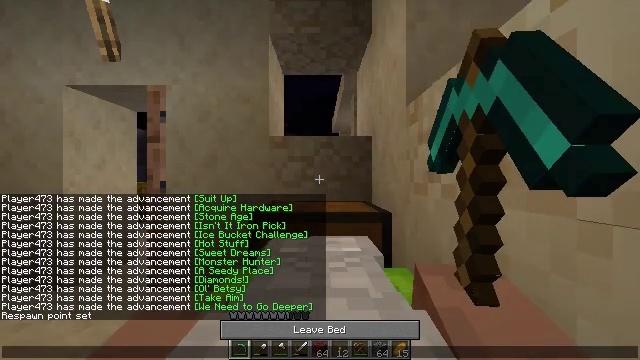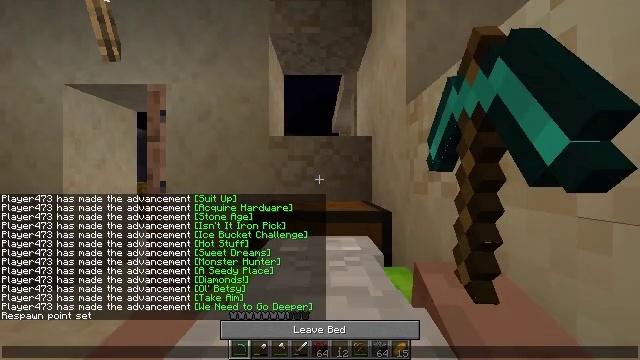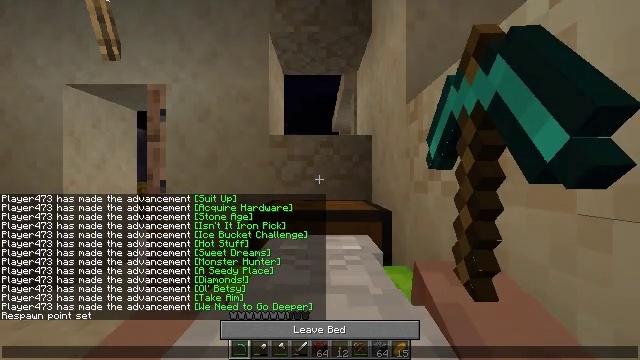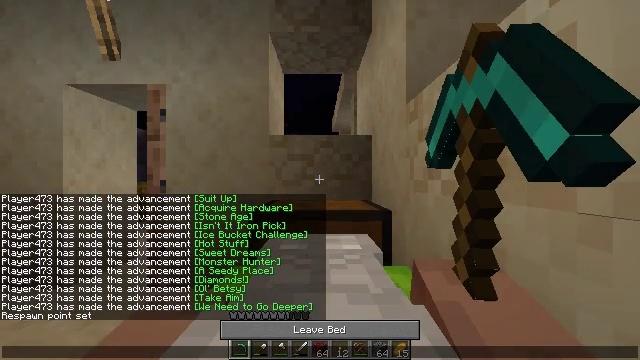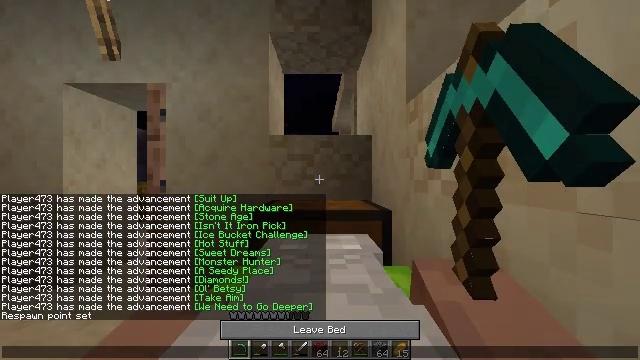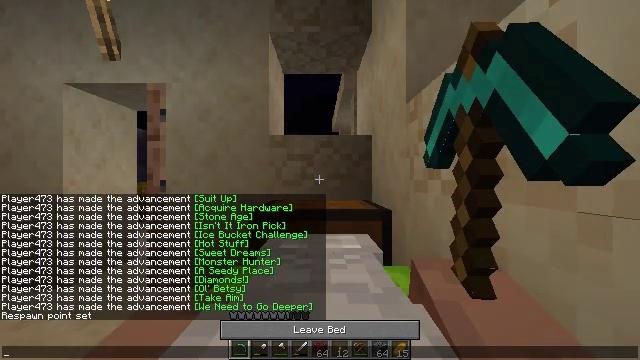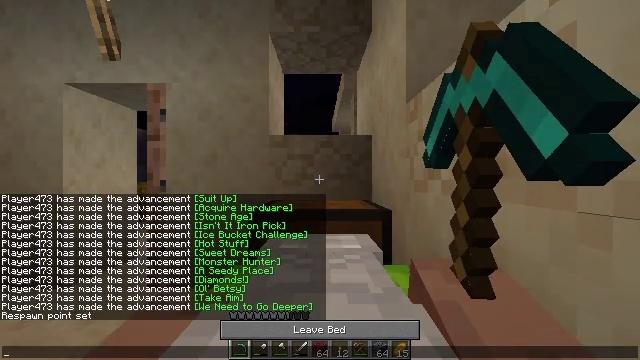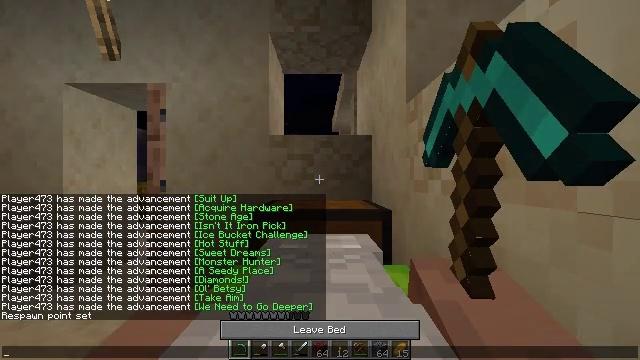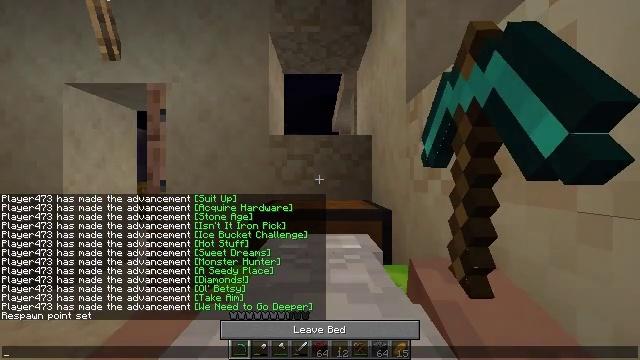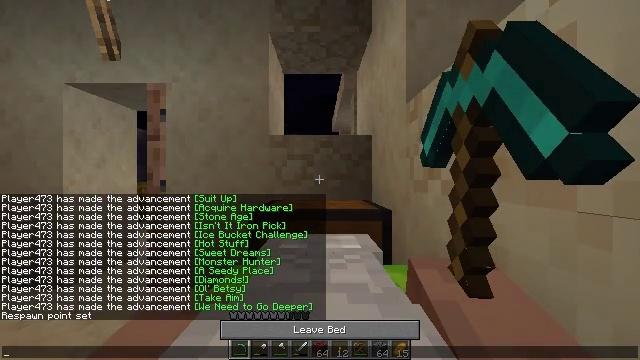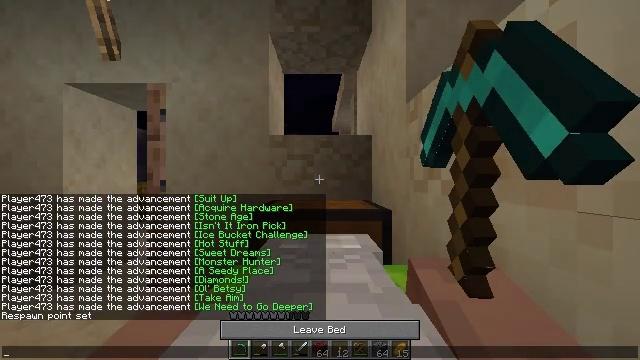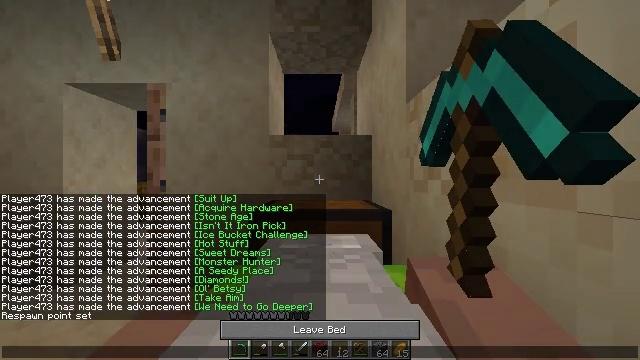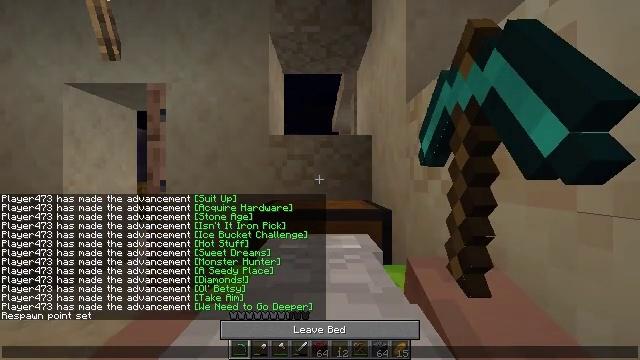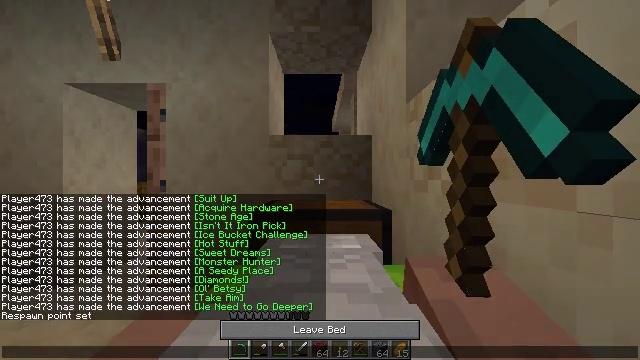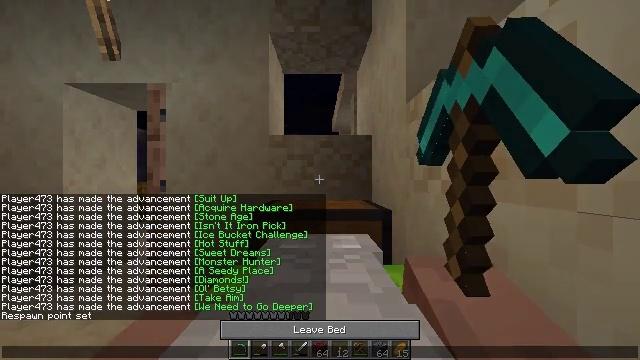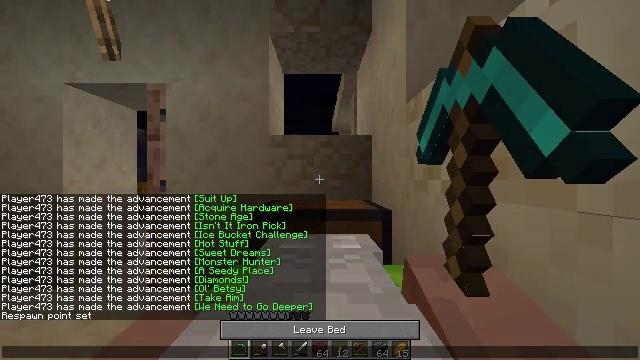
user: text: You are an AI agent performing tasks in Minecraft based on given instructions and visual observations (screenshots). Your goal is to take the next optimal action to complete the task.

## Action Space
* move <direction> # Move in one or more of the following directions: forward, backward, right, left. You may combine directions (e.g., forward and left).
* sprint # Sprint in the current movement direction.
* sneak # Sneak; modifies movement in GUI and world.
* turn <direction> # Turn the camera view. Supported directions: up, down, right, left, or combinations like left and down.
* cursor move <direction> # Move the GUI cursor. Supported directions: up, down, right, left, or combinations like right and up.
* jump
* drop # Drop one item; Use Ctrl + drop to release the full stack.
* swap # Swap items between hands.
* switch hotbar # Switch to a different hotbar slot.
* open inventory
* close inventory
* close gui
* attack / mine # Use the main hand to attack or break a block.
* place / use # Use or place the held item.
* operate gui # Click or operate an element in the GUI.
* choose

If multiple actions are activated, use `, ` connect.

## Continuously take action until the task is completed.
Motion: motion action
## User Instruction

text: Break the hay block to collect it.
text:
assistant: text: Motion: no_op
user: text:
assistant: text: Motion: no_op
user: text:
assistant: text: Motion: no_op
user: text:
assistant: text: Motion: no_op
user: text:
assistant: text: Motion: no_op
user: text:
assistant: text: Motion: no_op
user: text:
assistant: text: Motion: no_op
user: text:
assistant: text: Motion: no_op
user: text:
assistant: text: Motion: no_op
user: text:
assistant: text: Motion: no_op
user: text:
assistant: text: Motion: no_op
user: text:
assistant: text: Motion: no_op
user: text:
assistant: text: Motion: no_op
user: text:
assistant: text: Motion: no_op
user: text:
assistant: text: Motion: no_op
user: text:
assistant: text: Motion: no_op
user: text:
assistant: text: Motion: no_op
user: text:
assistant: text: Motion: no_op
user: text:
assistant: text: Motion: no_op
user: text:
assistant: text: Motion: no_op
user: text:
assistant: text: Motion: no_op
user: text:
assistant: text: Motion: no_op
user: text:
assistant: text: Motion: no_op
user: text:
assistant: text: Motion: no_op
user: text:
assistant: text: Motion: no_op
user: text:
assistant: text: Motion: no_op
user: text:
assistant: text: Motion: no_op
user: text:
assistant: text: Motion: no_op
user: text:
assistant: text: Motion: no_op
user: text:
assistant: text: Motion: no_op